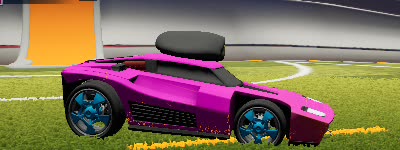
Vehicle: breakout